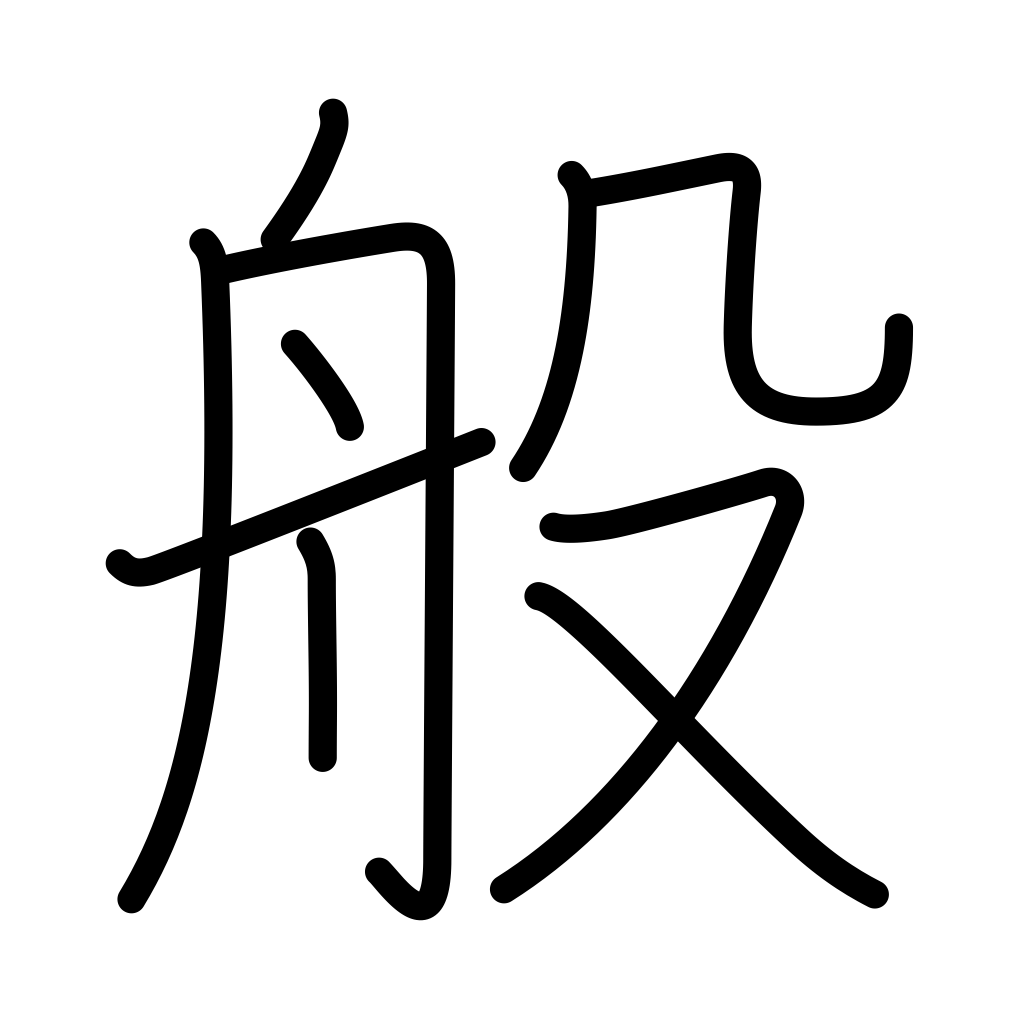
Meaning: carrier, carry, all, general, sort, kind